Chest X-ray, PA view. Patient: 28 years old, sex F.
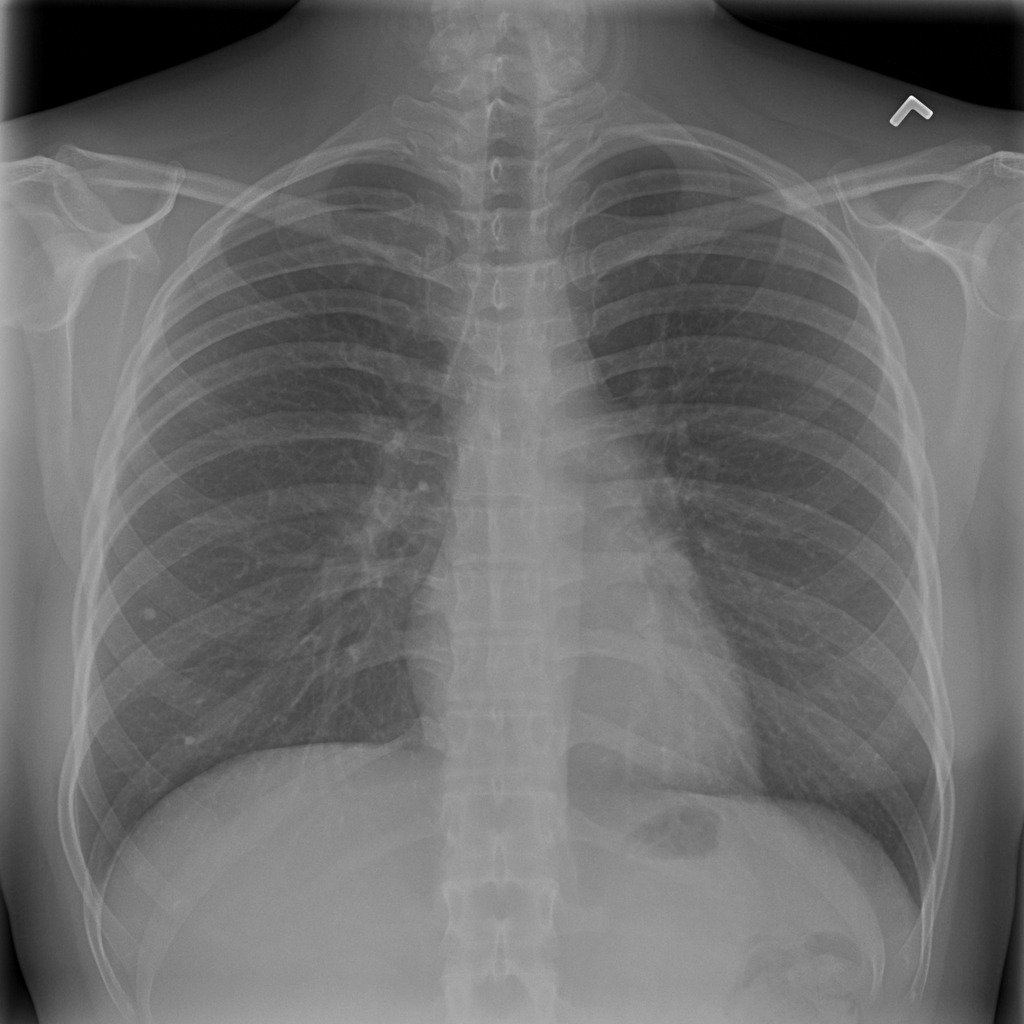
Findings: No Finding